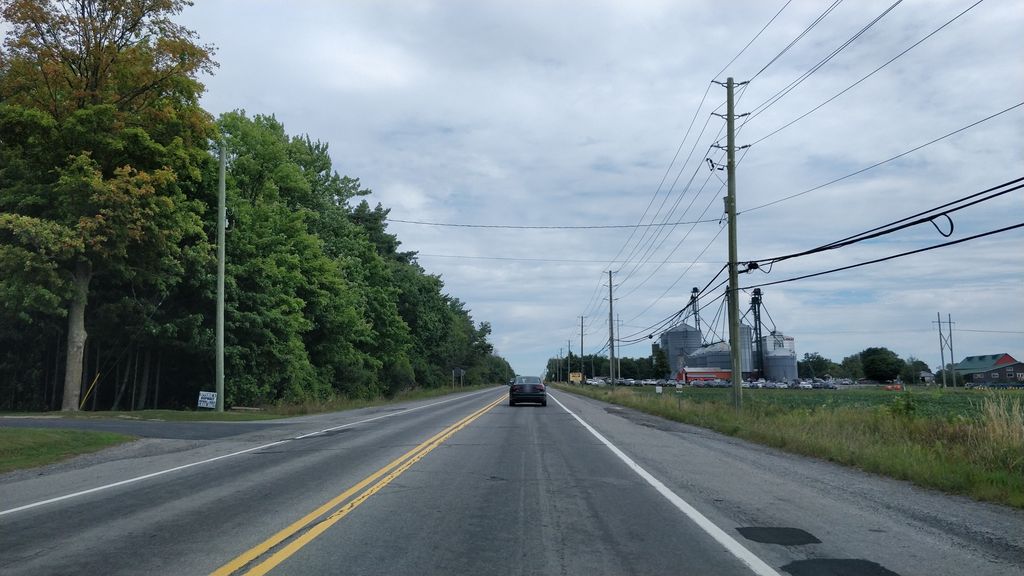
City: ottawa-gatineau